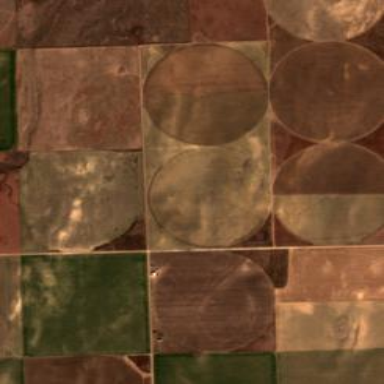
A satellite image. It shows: Farmland with pivot irrigation system.